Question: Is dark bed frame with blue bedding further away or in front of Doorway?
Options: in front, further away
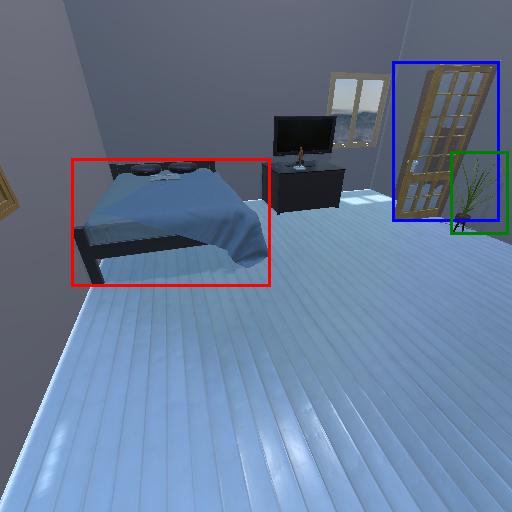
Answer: in front